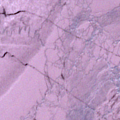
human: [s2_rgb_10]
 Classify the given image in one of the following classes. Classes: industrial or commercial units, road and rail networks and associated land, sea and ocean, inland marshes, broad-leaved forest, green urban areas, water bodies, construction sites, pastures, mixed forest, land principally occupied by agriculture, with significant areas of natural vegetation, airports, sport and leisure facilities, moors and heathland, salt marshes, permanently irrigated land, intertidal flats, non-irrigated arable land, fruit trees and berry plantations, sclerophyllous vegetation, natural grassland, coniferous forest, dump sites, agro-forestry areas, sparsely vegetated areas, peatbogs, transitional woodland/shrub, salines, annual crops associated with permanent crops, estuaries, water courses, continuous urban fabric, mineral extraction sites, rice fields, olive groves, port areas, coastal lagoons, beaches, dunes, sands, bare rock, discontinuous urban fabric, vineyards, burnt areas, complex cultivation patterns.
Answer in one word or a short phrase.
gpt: sea and ocean